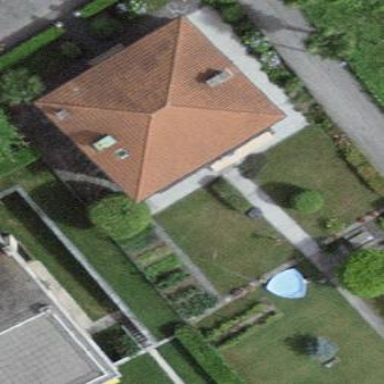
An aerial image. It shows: Building with hipped roof.